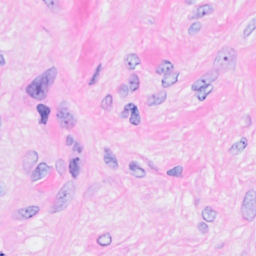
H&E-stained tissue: Breast